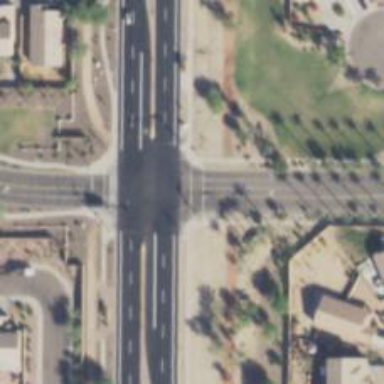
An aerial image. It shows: Crossing on the road with line markings.